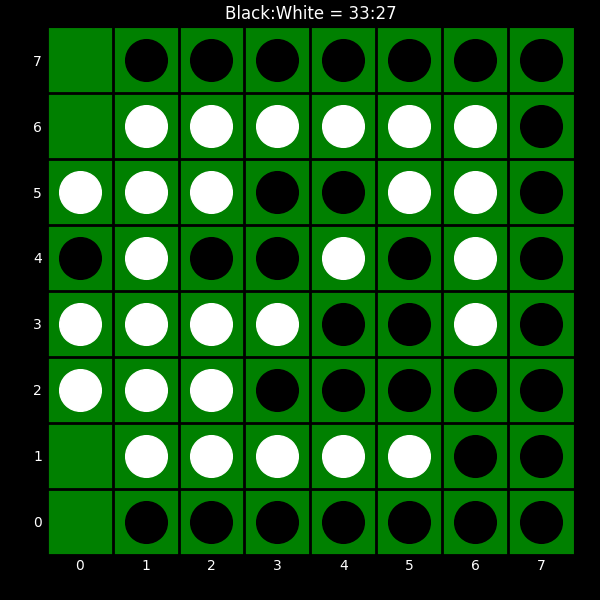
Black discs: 33
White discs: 27